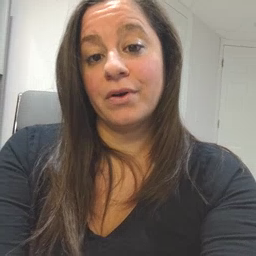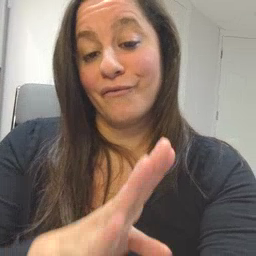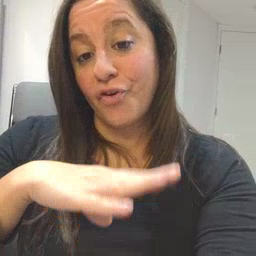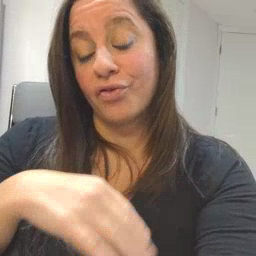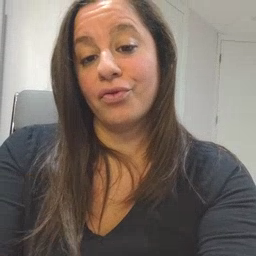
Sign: fall